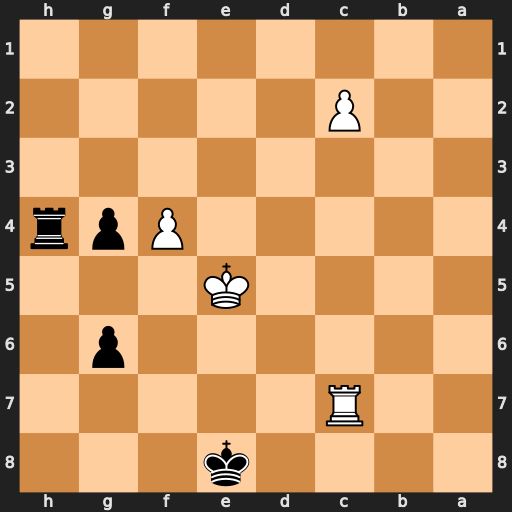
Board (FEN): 4k3/2R5/6p1/4K3/5Ppr/8/2P5/8
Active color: b
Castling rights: -
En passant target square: -
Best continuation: g3 Ke6 Kf8 Rc3 Rg4